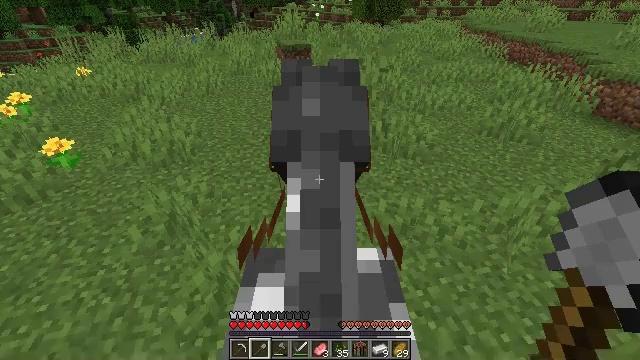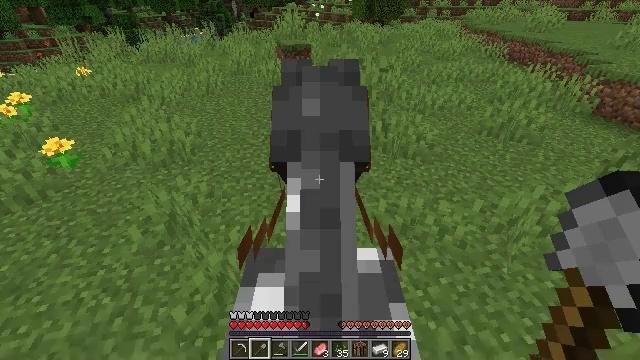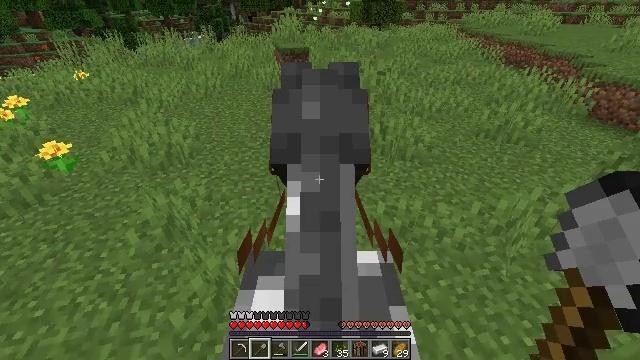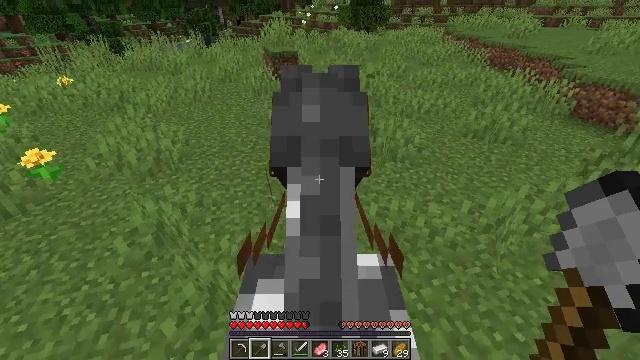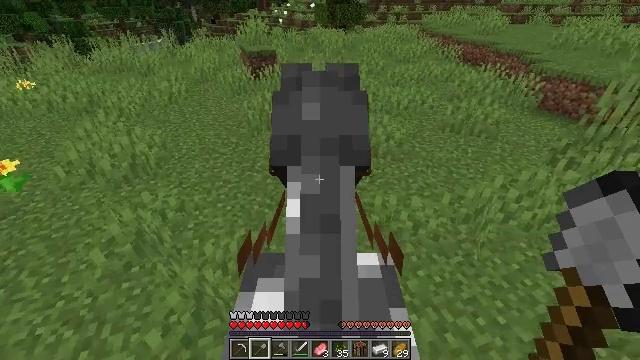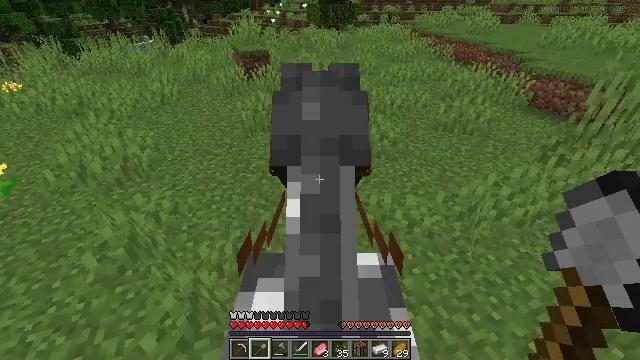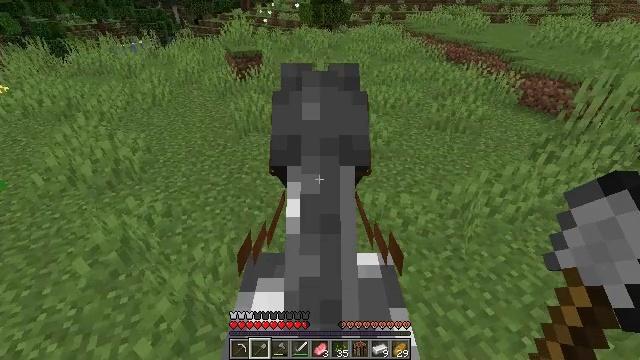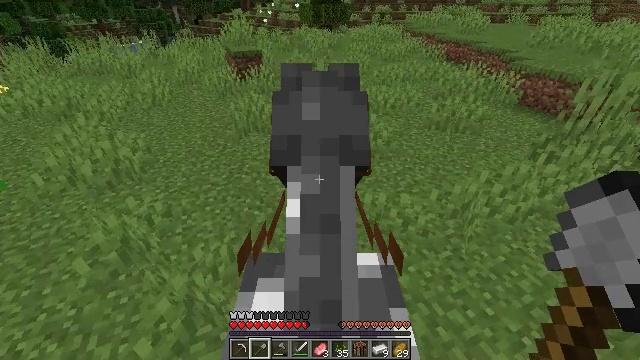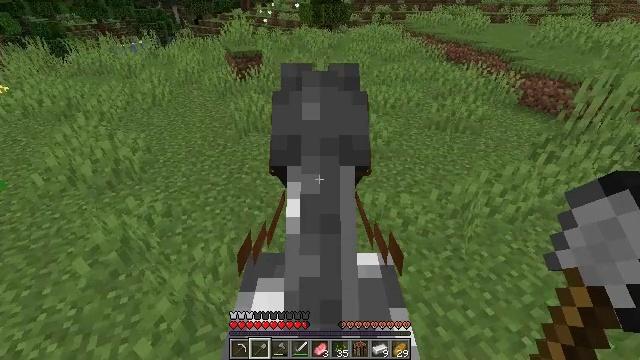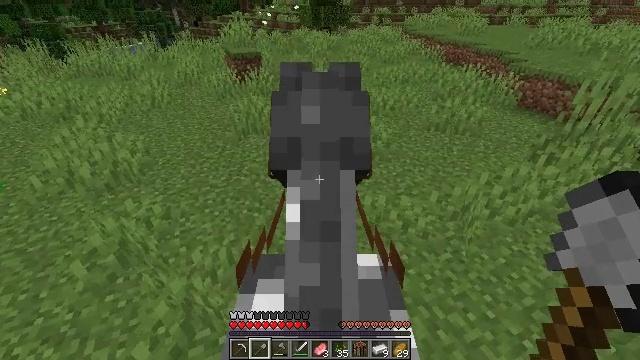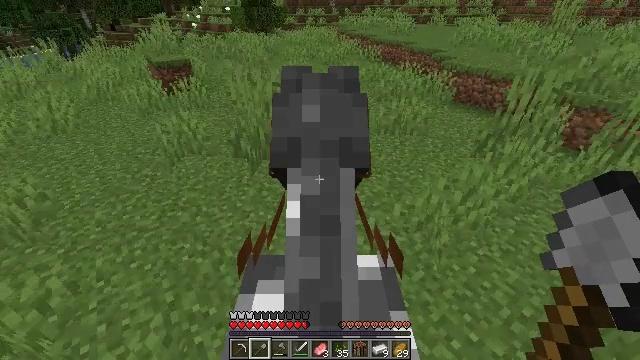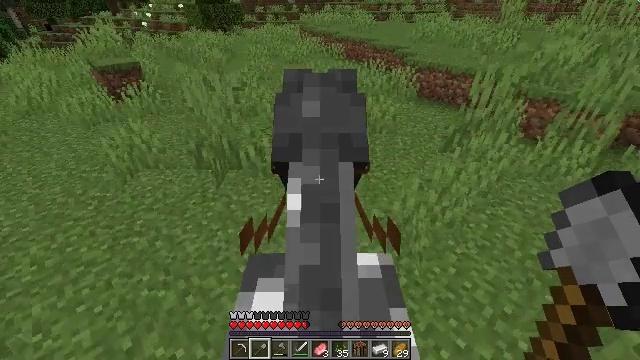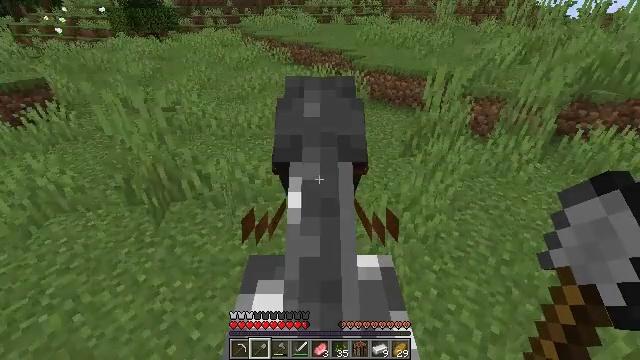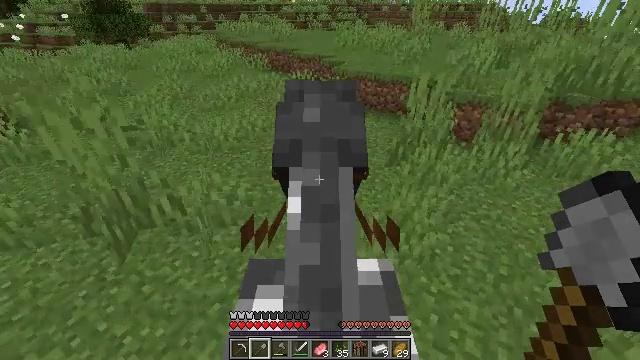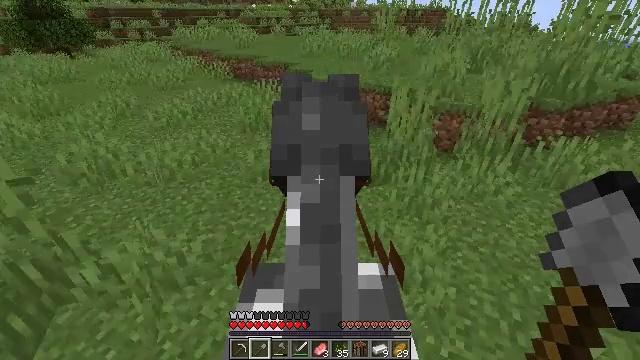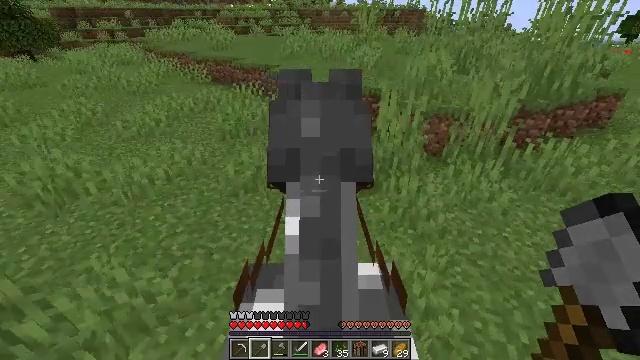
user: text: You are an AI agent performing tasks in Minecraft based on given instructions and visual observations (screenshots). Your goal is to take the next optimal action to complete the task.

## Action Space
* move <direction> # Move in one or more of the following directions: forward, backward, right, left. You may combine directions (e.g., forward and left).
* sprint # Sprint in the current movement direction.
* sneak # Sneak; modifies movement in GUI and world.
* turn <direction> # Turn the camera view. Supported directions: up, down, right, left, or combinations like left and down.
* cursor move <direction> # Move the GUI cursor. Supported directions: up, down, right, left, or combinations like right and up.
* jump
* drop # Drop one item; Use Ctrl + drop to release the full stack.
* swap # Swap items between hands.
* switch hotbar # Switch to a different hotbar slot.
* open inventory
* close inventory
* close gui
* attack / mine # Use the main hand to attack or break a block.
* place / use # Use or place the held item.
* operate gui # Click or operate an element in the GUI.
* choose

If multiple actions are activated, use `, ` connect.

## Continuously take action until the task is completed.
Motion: motion action
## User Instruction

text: Collect tall grass by breaking it.
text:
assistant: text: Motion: no_op
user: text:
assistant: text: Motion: turn right
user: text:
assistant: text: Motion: turn right
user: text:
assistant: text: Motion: turn right
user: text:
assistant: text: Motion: turn right
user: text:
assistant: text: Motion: no_op
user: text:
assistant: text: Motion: no_op
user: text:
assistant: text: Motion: move forward
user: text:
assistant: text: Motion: move forward, turn right
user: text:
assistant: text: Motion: move forward, turn right
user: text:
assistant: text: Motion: move forward, turn right
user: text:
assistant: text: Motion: move forward, turn right
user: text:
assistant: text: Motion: move forward, turn right
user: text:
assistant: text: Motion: move forward, turn right
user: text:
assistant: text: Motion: move forward, turn right, attack / mine
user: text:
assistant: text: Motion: move forward, turn right, attack / mine
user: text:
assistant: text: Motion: move forward, turn right, attack / mine
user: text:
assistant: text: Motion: move forward, turn right, attack / mine
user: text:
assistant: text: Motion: move forward, turn right, attack / mine
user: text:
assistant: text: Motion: move forward, turn right, attack / mine
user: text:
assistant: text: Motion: move forward, turn right, attack / mine
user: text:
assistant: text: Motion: move forward, turn right, attack / mine
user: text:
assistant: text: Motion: move forward and move right, turn right, attack / mine
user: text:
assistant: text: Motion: move forward and move right, turn right, attack / mine
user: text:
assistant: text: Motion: move forward and move right, turn right, attack / mine
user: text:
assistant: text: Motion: move forward and move right, turn right, attack / mine
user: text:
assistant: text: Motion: move forward and move right, turn right, attack / mine
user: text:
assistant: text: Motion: move forward and move right, turn right and up, attack / mine
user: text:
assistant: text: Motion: move forward and move right, turn right and up, attack / mine
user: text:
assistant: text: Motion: attack / mine